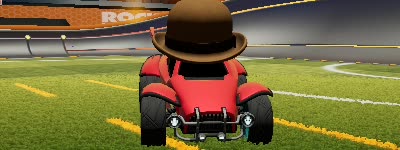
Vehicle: octane